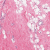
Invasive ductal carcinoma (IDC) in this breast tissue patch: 0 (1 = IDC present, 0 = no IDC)